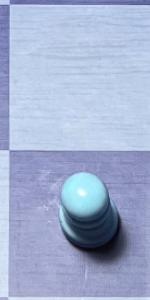
Label: Pawn_White